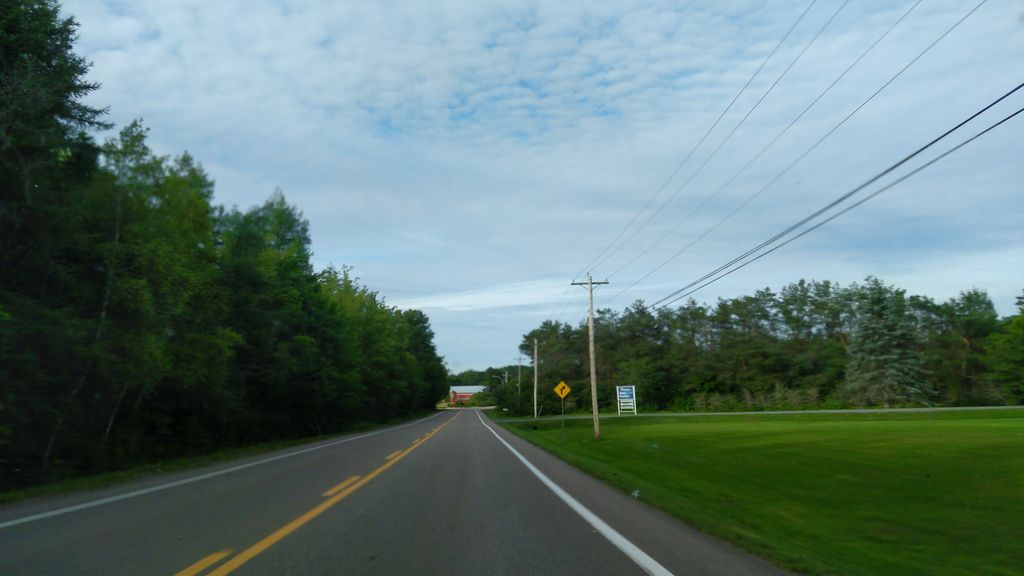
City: charlottetown